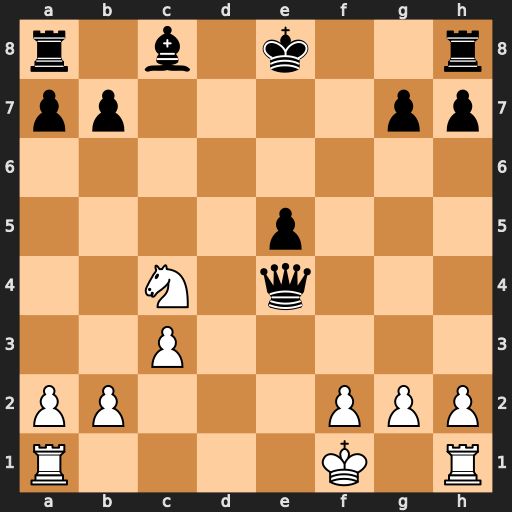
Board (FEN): r1b1k2r/pp4pp/8/4p3/2N1q3/2P5/PP3PPP/R4K1R
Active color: w
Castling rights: kq
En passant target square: -
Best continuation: Nd6+ Ke7 Nxe4